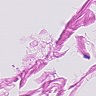
Metastatic tissue present: no